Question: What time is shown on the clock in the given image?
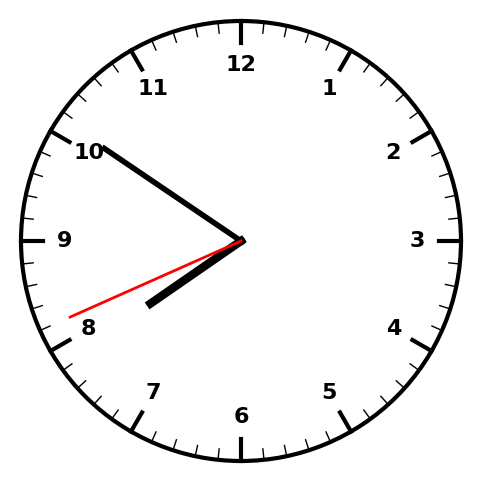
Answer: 07:50:41